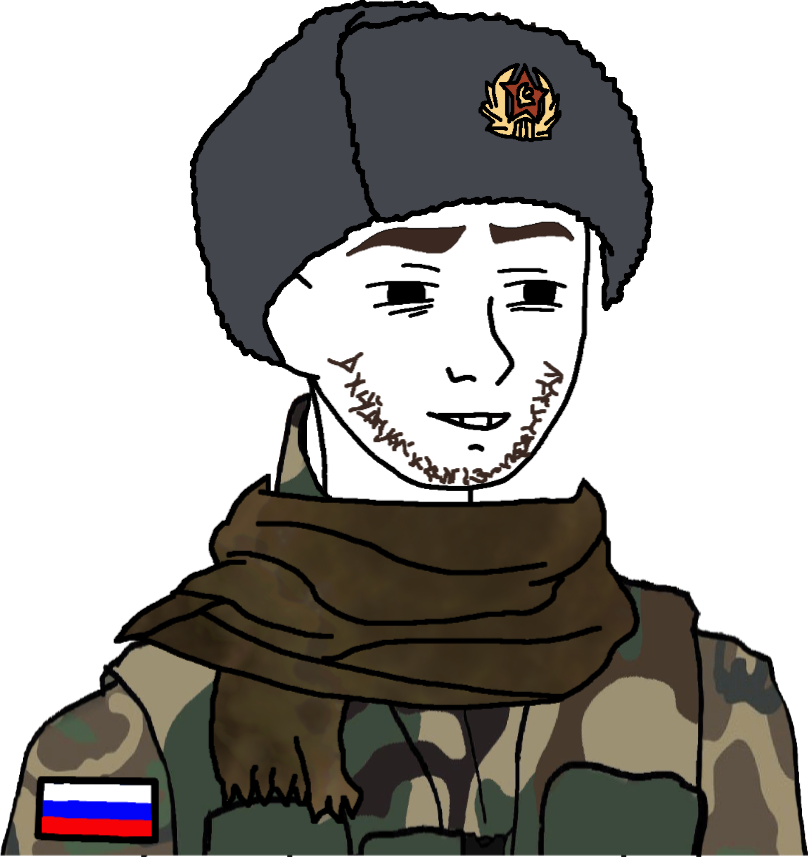
Label: 5_Twinkjak